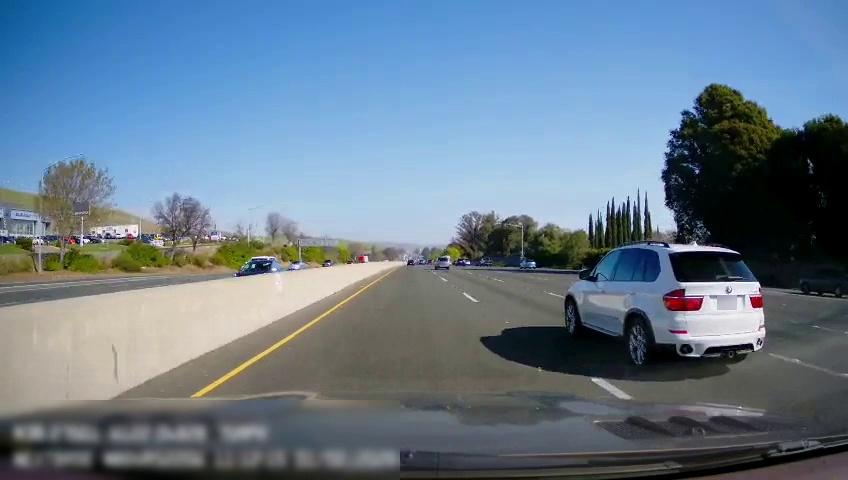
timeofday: Day
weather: Sunny
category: Drivable Space
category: Drivable Space
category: Vehicles | Car
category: Vehicles | Car
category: Vehicles | Car
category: Vehicles | Car
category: Vehicles | Other LV
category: Vehicles | SUV
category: Vehicles | SUV
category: Vehicles | Truck
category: Vehicles | SUV
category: Vehicles | Car
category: Vehicles | Car
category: Lanes | Alternate Lane
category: Lanes | Current Lane
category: Lanes | Current Lane
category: Lanes | Alternate Lane
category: Lanes | Opposite Lane
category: Lanes | Opposite Lane